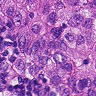
Metastatic tissue present: yes